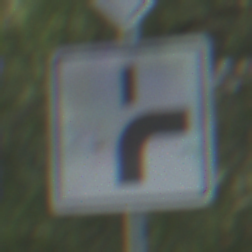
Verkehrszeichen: VerlaufVorfahrtsstrasse8
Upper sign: Vorfahrtsstrasse
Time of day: MorningAfternoon
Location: Outdoor (Urban)
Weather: PartlyCloudy
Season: NotSpecified
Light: Natural